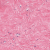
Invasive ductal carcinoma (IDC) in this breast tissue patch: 0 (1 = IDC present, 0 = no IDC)